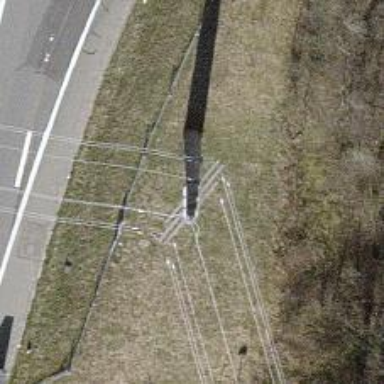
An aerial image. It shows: Power line in the image.